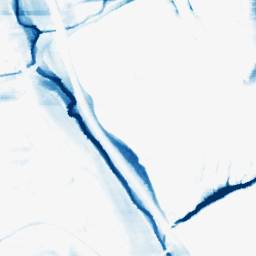
Category: morphological
Decomposition family: morphological_rect
Decomposition parameters: operation: closing
width: 50
height: 10
Upsampling method: bicubic
Upsampling parameters: scale: 4
Upsampling scale: 4